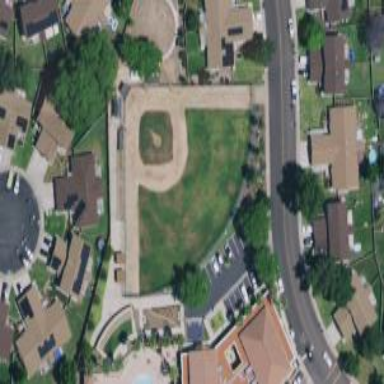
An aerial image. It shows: Baseball pitch for leisure land.